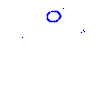
Particle: proton